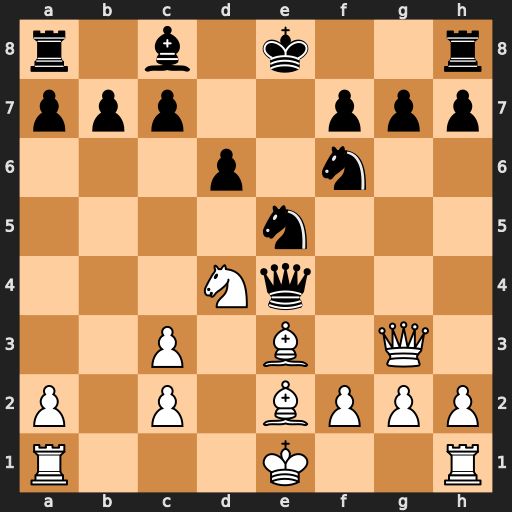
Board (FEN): r1b1k2r/ppp2ppp/3p1n2/4n3/3Nq3/2P1B1Q1/P1P1BPPP/R3K2R
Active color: w
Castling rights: KQkq
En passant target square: -
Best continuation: Qxg7 Rg8 Qxf6